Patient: sex F, age 69
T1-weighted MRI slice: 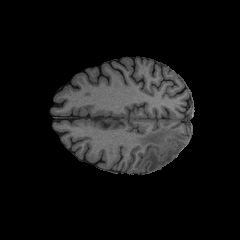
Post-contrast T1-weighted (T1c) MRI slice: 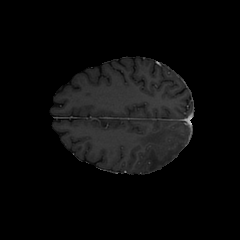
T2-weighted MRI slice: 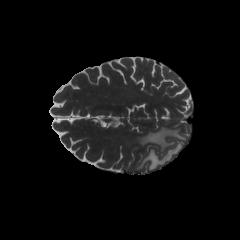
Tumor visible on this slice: yes
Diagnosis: Glioblastoma, IDH-wildtype
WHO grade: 4